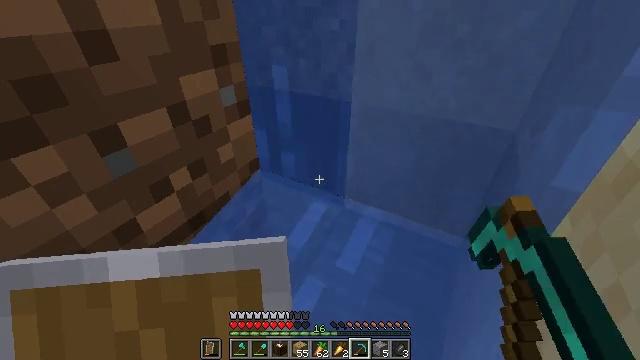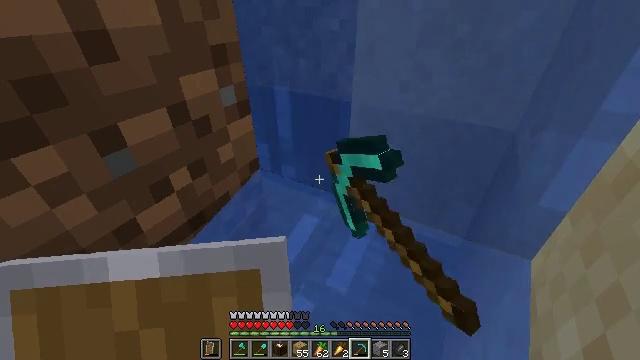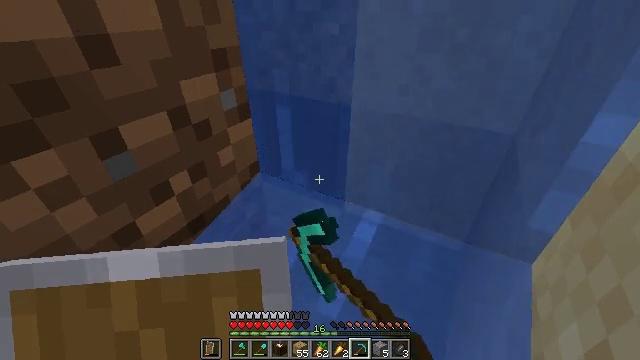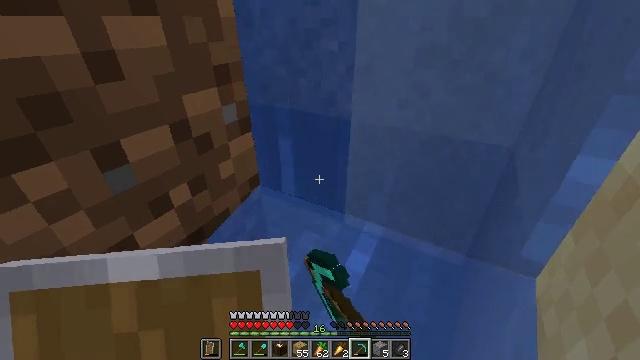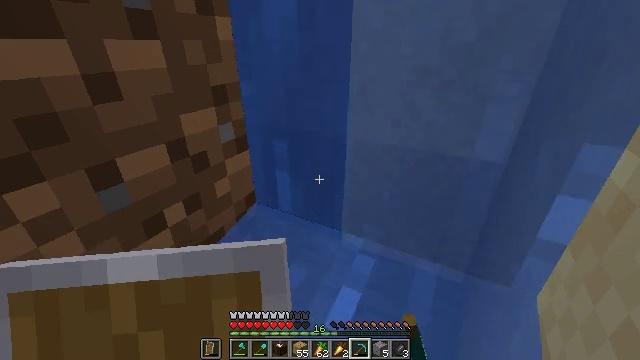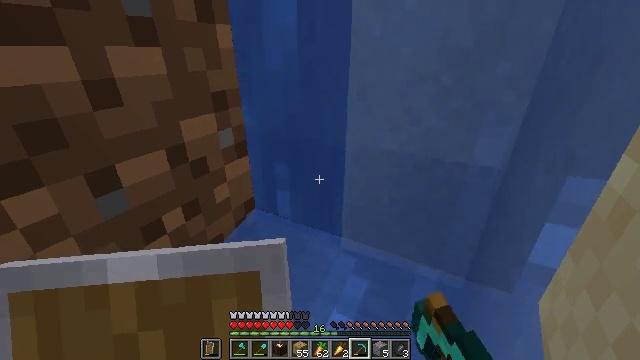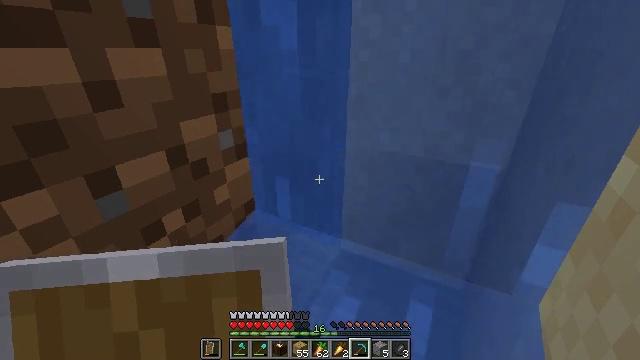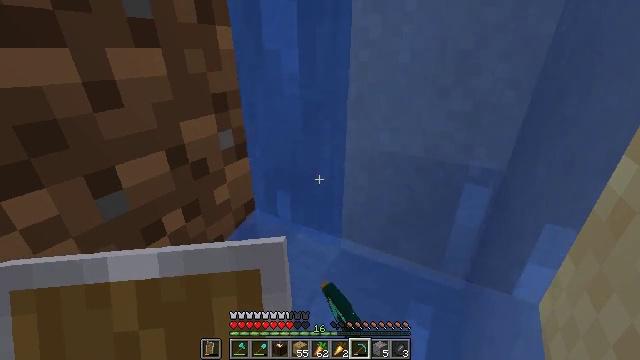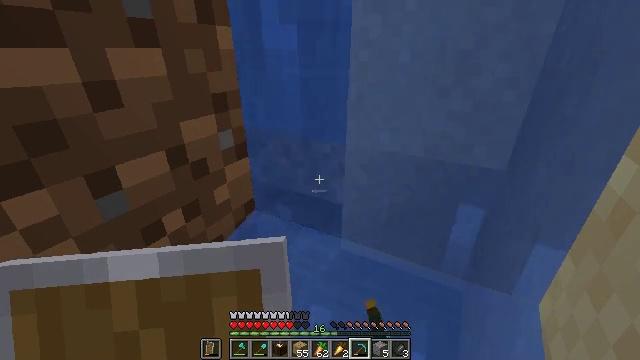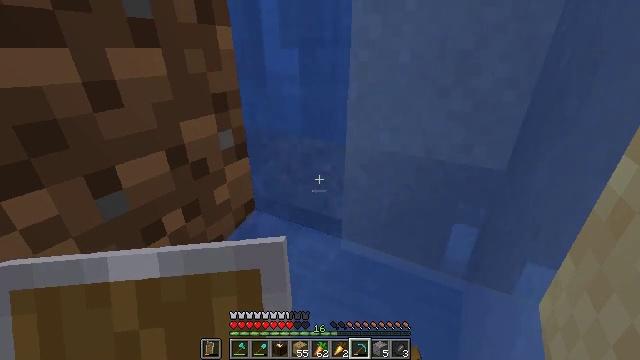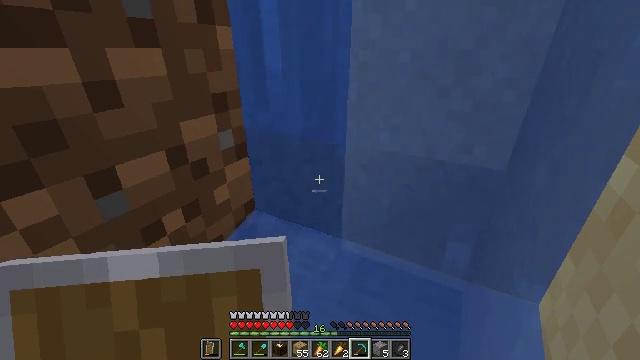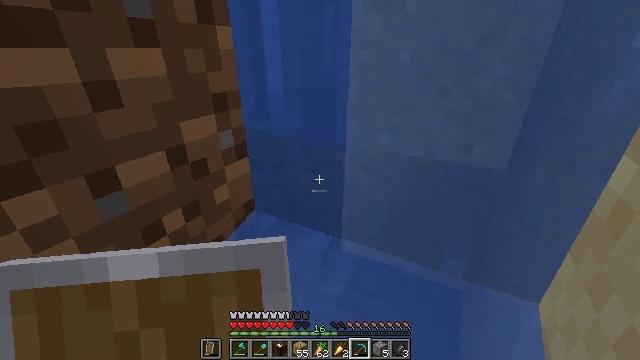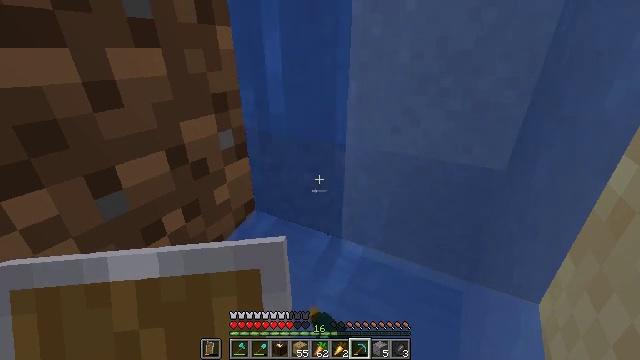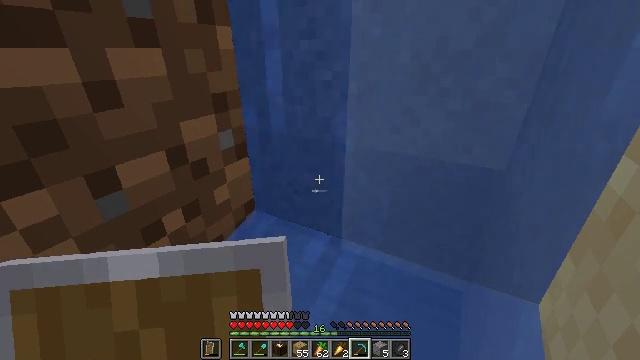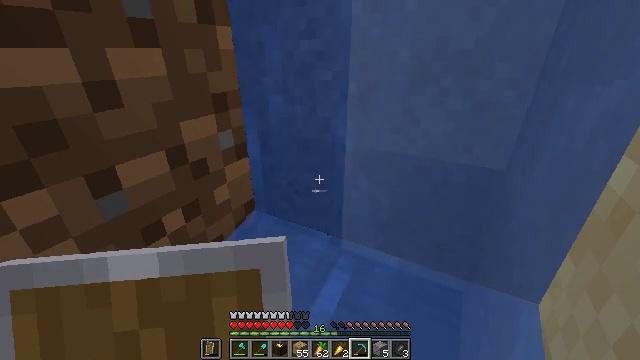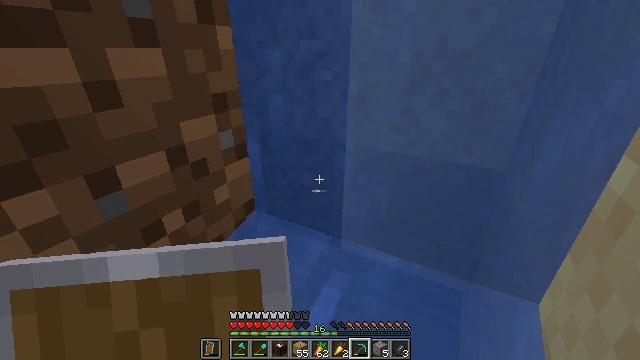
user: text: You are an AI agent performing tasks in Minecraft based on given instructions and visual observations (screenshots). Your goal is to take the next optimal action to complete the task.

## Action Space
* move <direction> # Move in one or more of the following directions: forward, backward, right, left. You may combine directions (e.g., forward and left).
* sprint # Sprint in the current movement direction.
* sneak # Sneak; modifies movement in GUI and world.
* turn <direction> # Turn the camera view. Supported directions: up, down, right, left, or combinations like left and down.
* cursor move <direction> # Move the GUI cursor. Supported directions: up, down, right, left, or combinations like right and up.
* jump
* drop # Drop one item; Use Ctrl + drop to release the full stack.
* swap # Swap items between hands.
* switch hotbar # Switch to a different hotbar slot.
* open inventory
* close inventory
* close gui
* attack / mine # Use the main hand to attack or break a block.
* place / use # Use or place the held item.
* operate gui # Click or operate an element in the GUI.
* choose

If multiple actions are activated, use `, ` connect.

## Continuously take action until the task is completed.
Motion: motion action
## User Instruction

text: Break the gravel block.
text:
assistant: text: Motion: attack / mine
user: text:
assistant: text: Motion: attack / mine
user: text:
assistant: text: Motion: turn up, attack / mine
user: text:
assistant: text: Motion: turn up, attack / mine
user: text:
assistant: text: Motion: turn up, attack / mine
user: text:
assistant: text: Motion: attack / mine
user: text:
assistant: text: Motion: attack / mine
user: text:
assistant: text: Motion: attack / mine
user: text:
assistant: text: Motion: attack / mine
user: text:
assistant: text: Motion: attack / mine
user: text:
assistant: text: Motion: attack / mine
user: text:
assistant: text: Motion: attack / mine
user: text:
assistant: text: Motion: attack / mine
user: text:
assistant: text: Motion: attack / mine
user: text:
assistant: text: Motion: attack / mine
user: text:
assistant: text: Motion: attack / mine
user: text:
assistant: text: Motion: attack / mine
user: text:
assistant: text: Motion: attack / mine
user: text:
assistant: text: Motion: attack / mine
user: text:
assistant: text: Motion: attack / mine
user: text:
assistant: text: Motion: attack / mine
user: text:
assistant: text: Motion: attack / mine
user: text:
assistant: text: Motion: attack / mine
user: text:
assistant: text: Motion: attack / mine
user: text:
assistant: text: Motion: attack / mine
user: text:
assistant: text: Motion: attack / mine
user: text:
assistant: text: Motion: attack / mine
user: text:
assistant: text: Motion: attack / mine
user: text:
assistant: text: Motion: attack / mine
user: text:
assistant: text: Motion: attack / mine